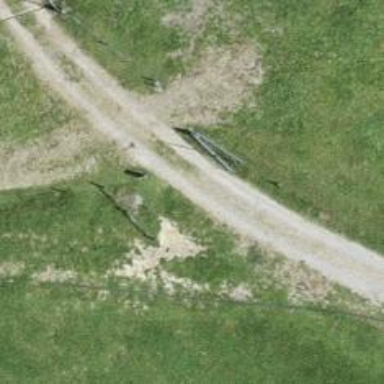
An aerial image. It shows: Track with compacted grade3 surface.